Field crop: maize
Growth stage: 2
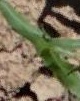
Species: maize